Question: How can i set the origin of coordinates properly in R?
i want the origin of coordinates in my graph,
where 'x=1' and 'y=-1' not in common 'x=0' and 'y=0' ,please see the attachment.

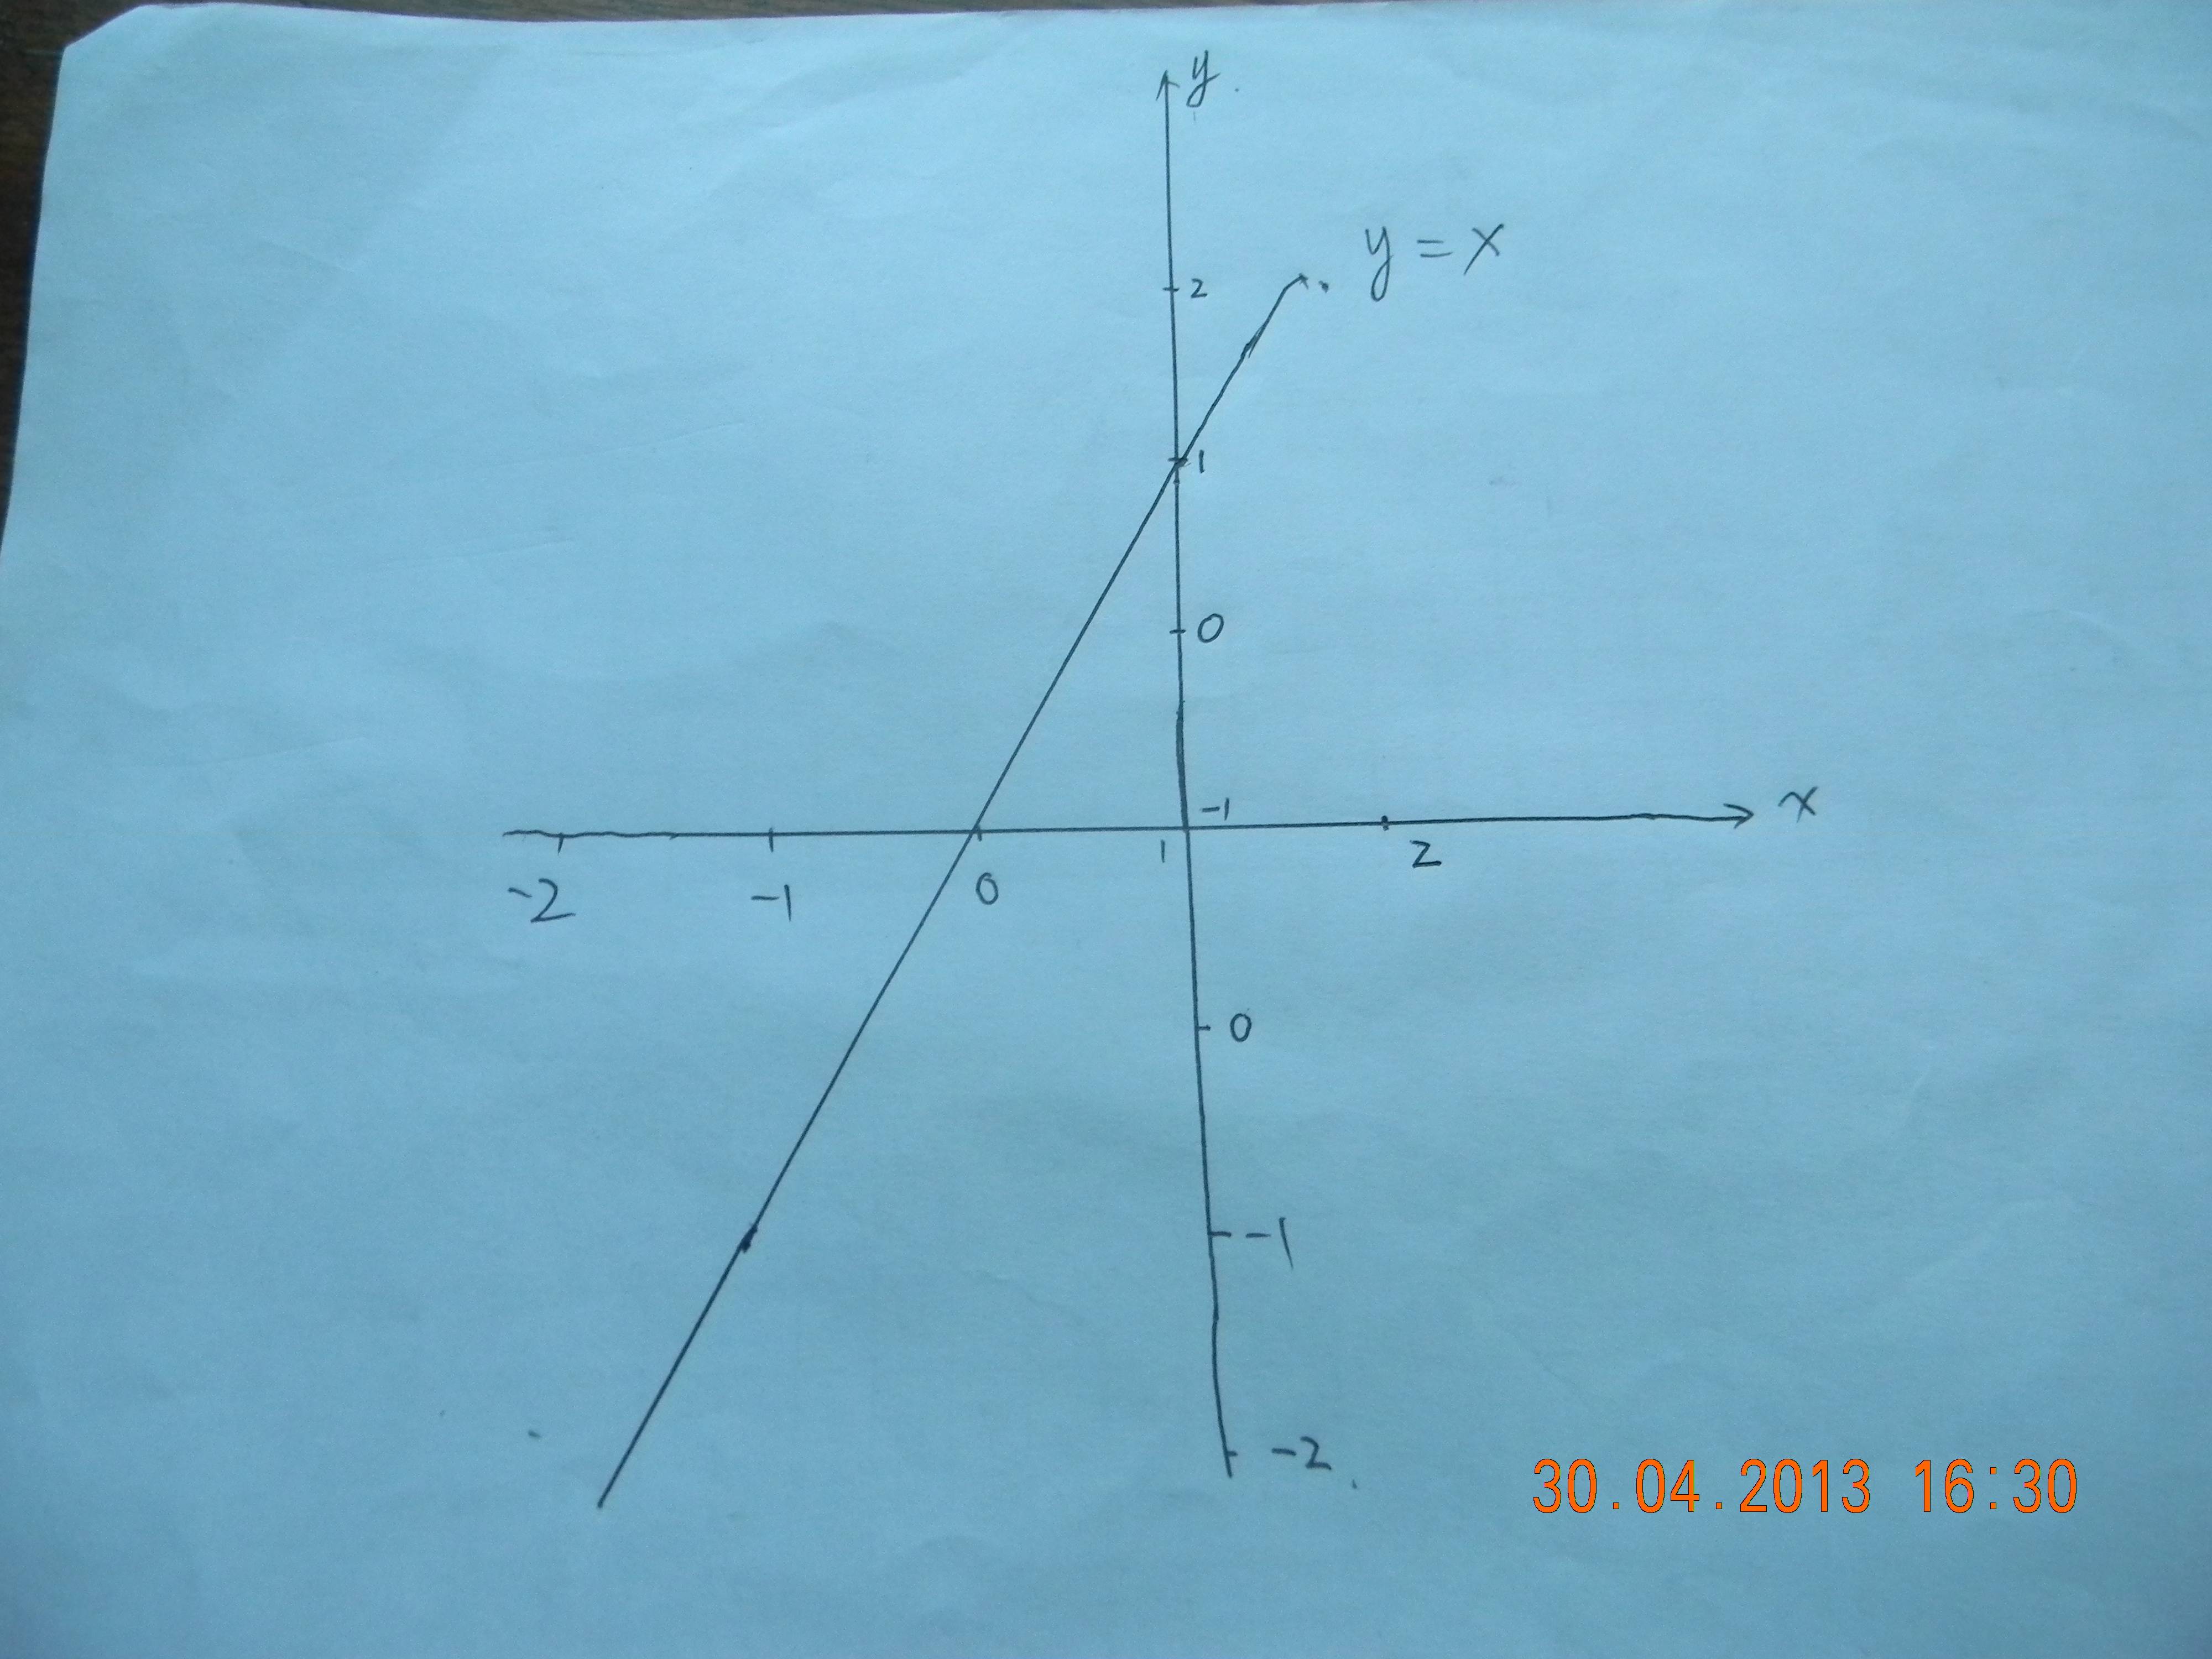
Answer: First of all you should note that R, by default, puts the axes at the side of the plot, not necessarily crossing at [0;0].
What you can do is plotting the graph without axes and add them up later at the desired position using the 'axis' function
'''
x <- -5:5
y <- x
plot(x,y, t="l", xaxt="n", yaxt="n")
axis(1, pos=-1)
axis(2, pos=1, las=1)
'''
See '?axis' for more information (you may find the 'at' and 'labels' parameters of 'axis' particularly useful).